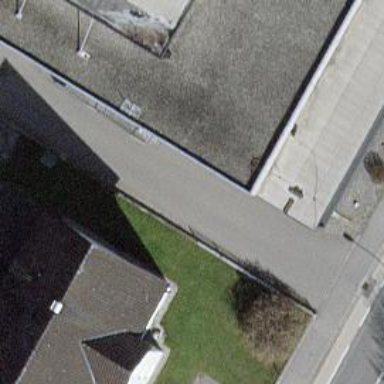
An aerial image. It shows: House with half-hipped roof shape.